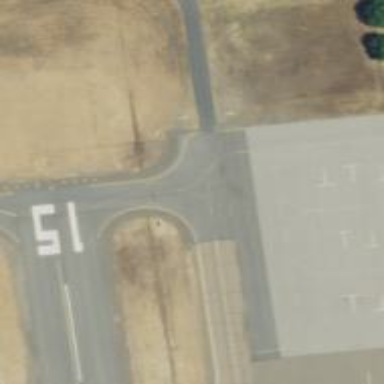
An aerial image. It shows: View of taxiway at the airport.